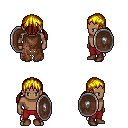
a pixel art fantasy rpg character, male body template, human, dark skin, brown tattered cape, red pants, blonde twin-tailed hairstyle, brown shoes, shield, four views (front, back, left, right), 2x2 character sprite sheet, small pixel art, hard edges, no anti-aliasing